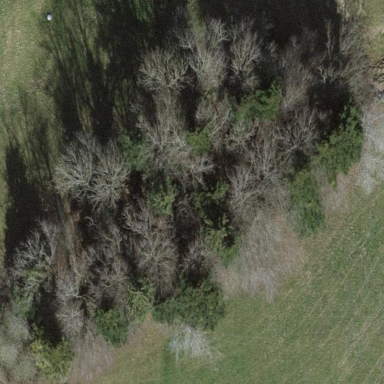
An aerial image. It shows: Forest area.